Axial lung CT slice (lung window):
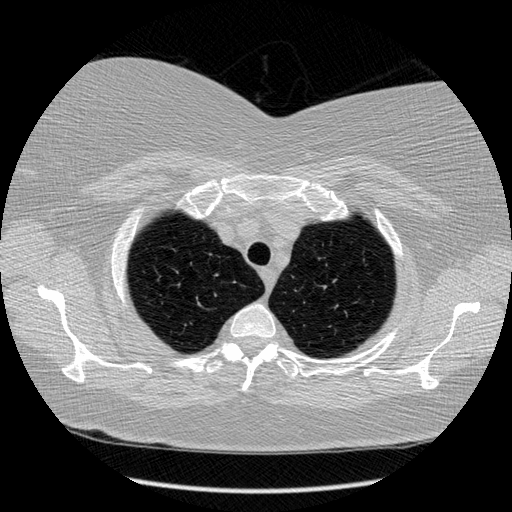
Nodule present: no